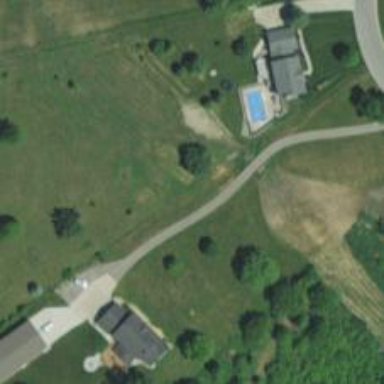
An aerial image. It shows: Driveway leading to service road.